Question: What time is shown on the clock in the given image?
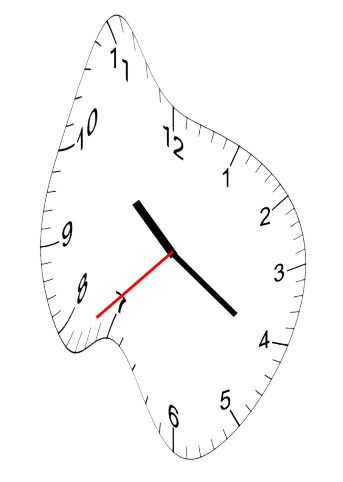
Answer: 10:20:38